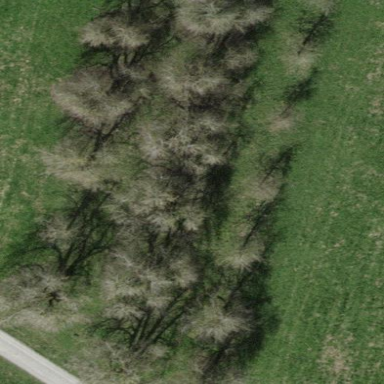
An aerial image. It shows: Orchard.